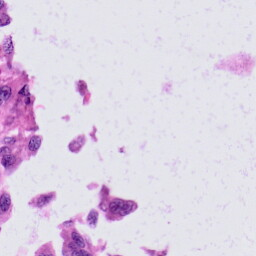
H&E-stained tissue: Skin